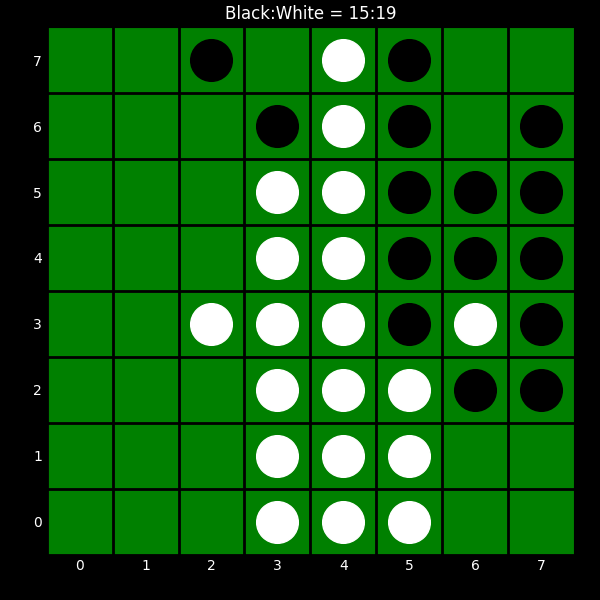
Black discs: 15
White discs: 19